Field crop: maize
Growth stage: 2
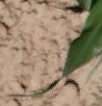
Species: maize